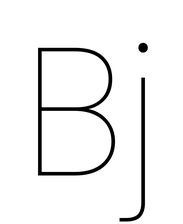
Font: Poppins-Thin